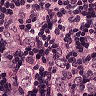
Metastatic tissue present: yes